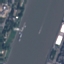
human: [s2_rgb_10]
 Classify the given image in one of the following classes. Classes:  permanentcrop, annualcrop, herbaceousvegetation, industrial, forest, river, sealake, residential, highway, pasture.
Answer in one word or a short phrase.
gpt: River